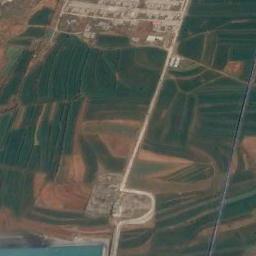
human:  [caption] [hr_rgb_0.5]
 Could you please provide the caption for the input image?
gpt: There are bare and green terrace .

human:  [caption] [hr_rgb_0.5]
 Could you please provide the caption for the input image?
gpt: There are several white houses on the terraces .

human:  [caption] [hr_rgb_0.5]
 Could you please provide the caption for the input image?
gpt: A large layer of brown and green mixed terraces with several winding narrow paths .

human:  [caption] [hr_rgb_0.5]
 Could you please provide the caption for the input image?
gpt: Many green plants are on the terrace .

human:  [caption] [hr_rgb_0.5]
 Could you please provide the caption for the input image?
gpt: There are many green terraces and some brown ones .